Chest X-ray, PA view. Patient: 53 years old, sex F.
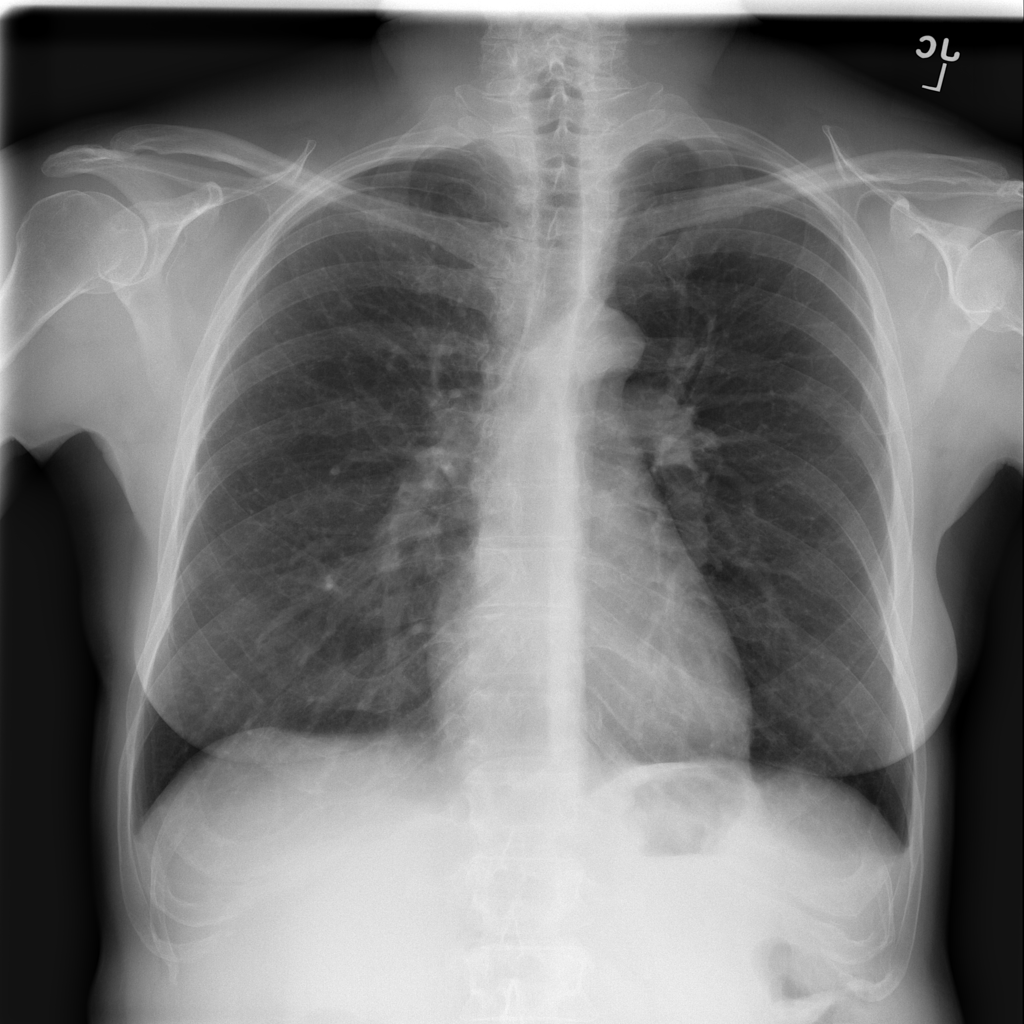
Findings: No Finding